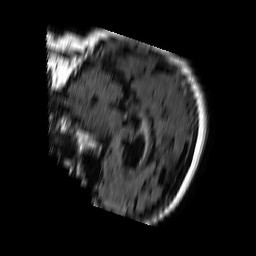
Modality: FLAIR
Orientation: sagittal
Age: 66
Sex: female
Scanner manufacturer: philips
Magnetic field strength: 1.5 T
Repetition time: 6 s
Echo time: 0.12 s